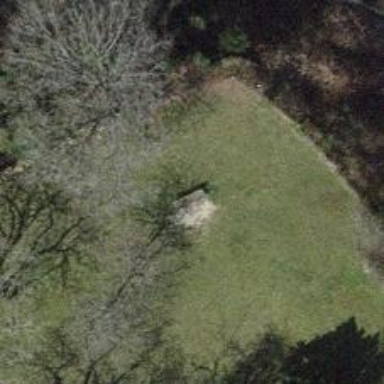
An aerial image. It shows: Brown bench in the vicinity.